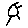
Label: sun